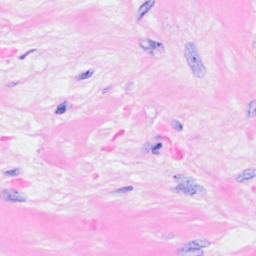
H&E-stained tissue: Breast